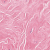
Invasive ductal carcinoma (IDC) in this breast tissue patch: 0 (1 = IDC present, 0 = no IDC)